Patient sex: M
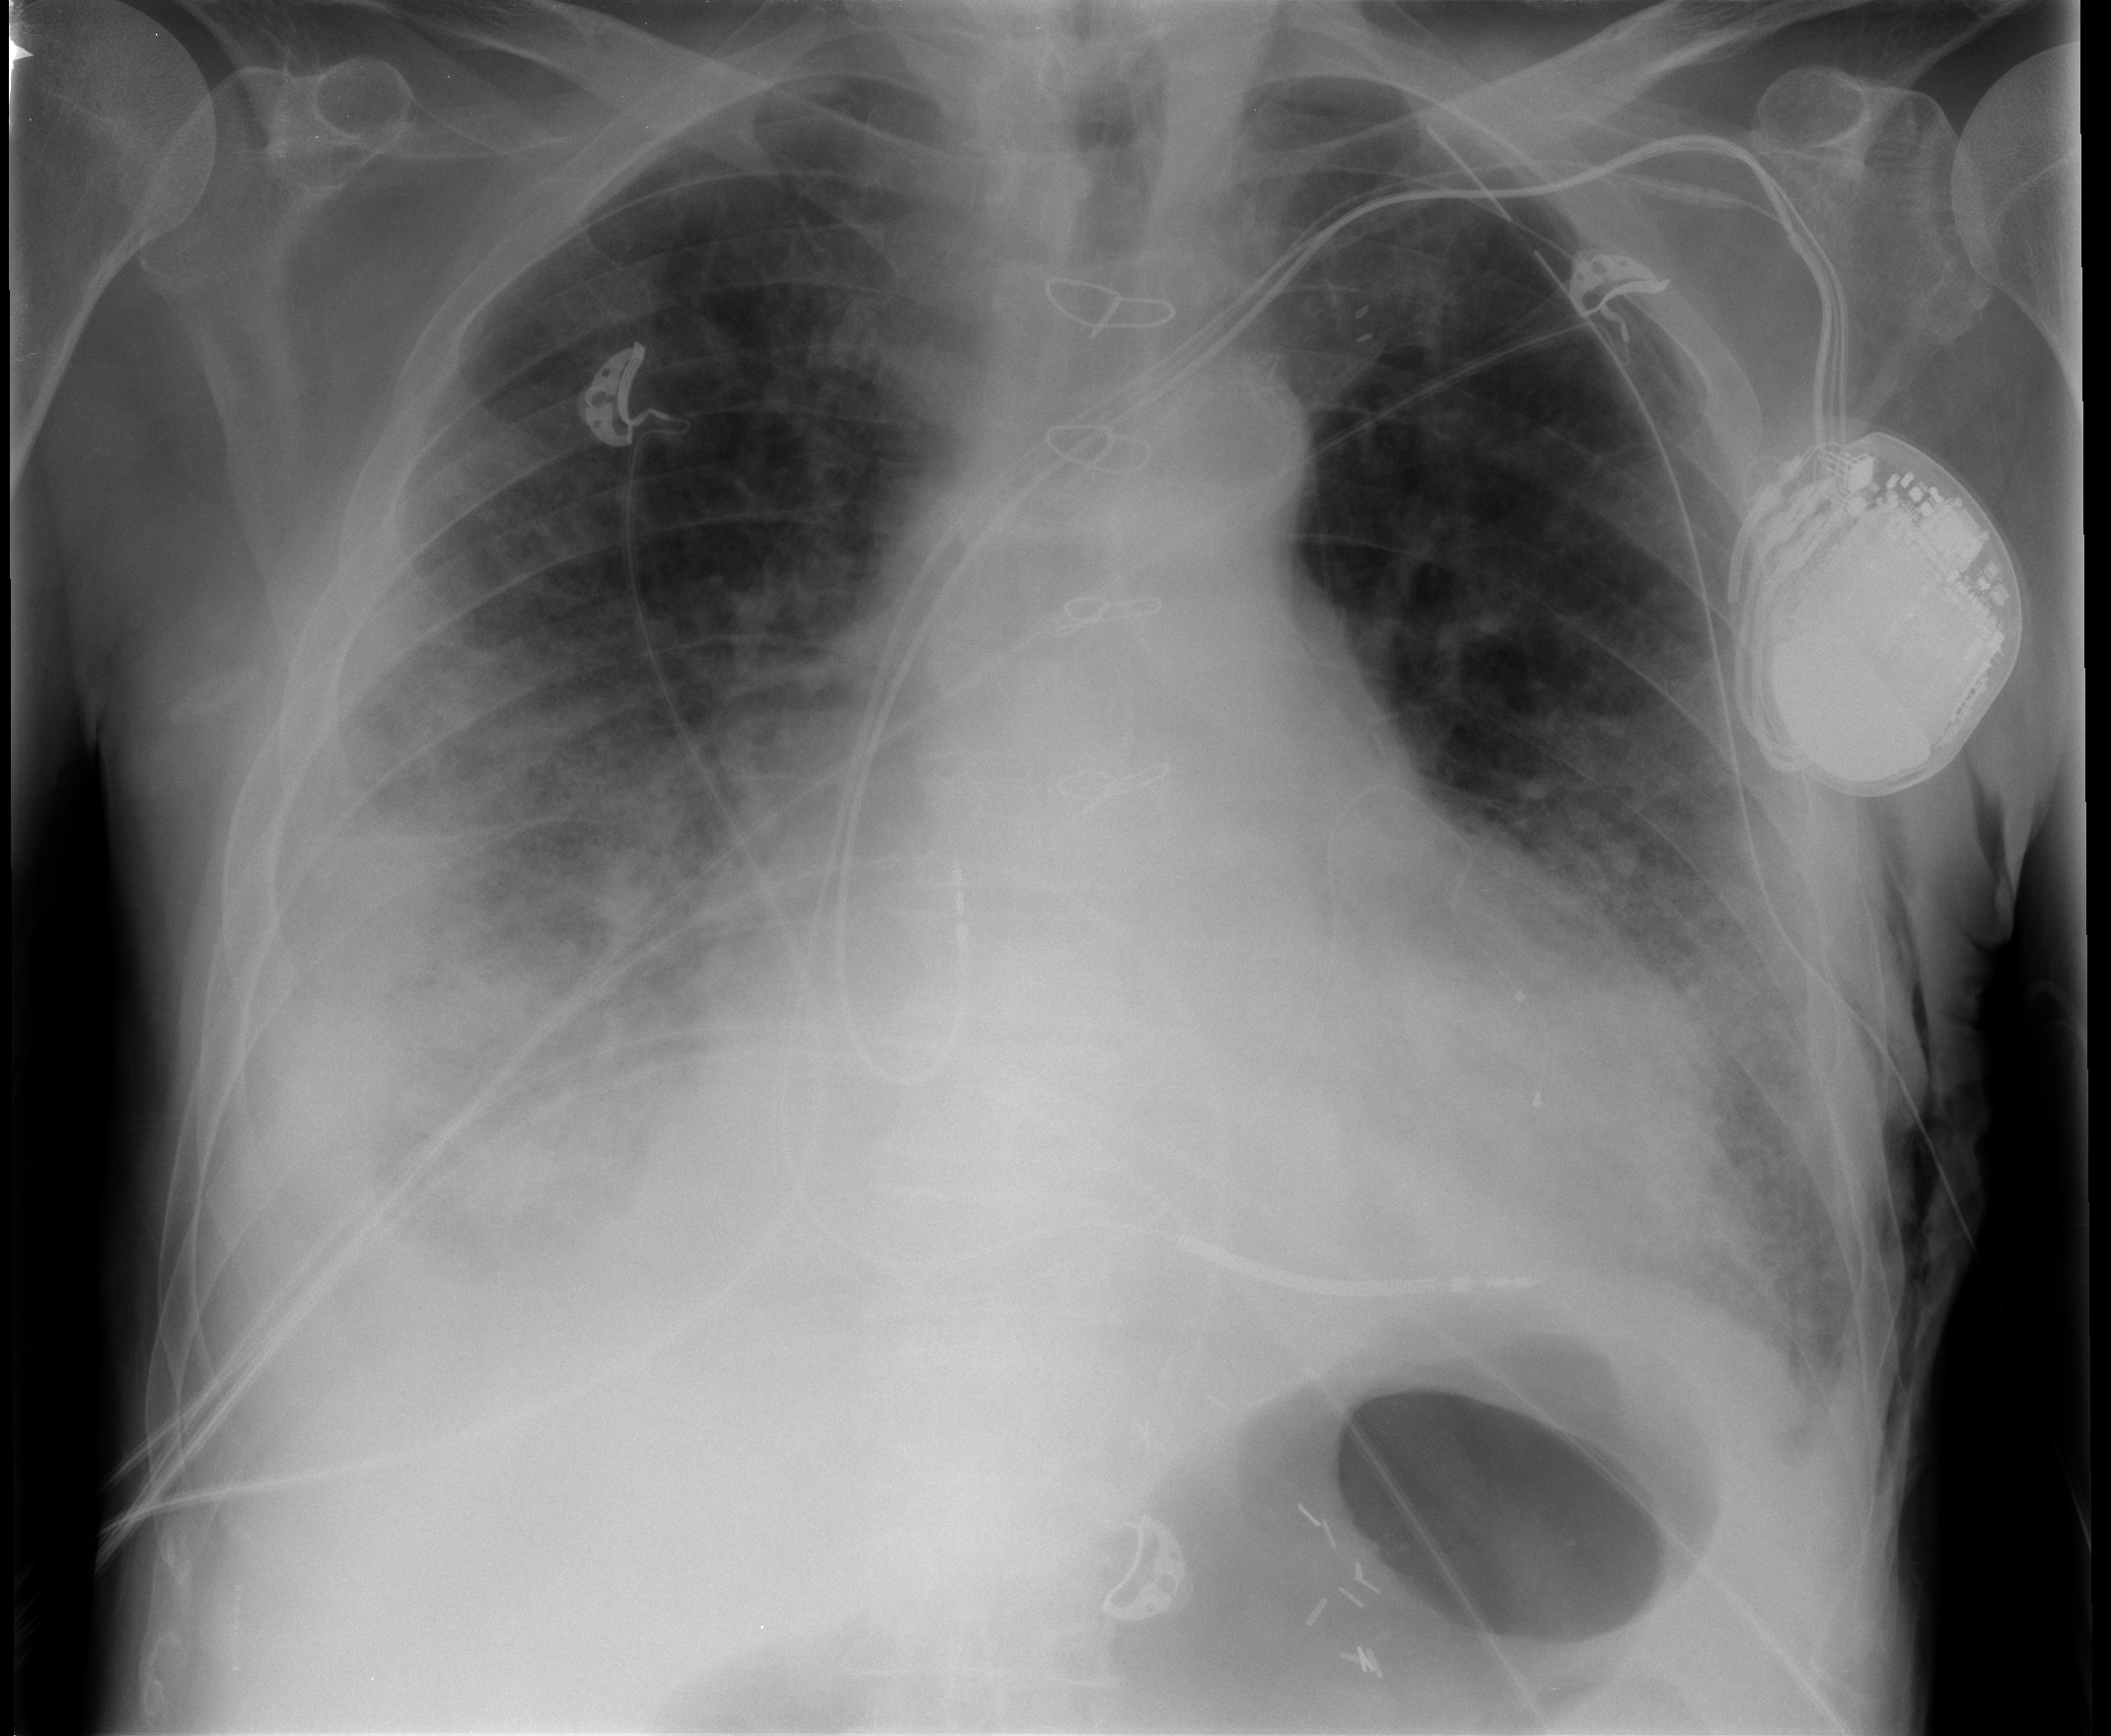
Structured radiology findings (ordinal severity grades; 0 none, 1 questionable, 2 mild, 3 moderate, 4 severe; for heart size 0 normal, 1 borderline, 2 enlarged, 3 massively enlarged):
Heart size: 2
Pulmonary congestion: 2
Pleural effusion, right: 1
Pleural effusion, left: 2
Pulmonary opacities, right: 3
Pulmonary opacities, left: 2
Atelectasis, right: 2
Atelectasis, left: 2